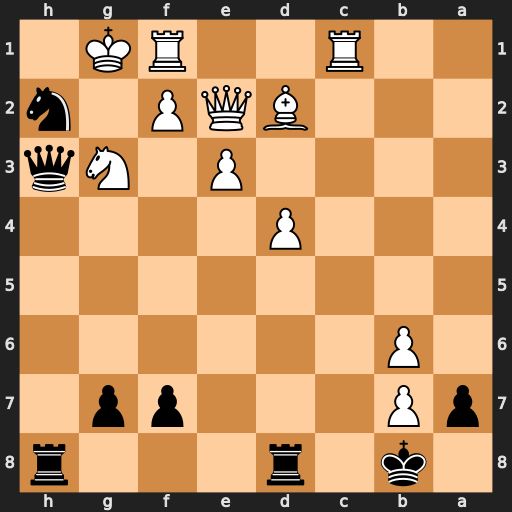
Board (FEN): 1k1r3r/pP3pp1/1P6/8/3P4/4P1Nq/3BQP1n/2R2RK1
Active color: b
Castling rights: -
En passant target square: -
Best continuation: Nf3+ Qxf3 Qh2#